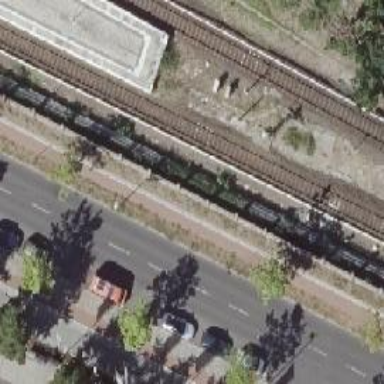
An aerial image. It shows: Railway signal.